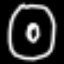
Label: donut